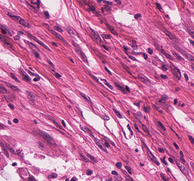
Tumor epithelial tissue: no
Tumor-associated stroma tissue: yes
Normal tissue: no